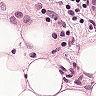
Metastatic tissue present: yes